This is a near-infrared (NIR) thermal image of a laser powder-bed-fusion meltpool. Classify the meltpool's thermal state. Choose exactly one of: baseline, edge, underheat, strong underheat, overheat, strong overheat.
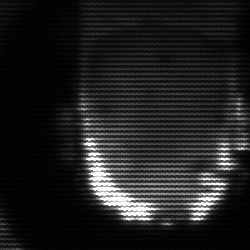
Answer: baseline